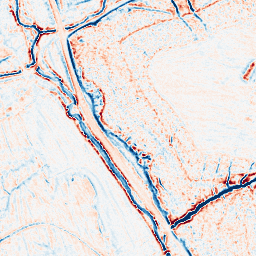
Category: edge_preserving
Decomposition family: bilateral
Decomposition parameters: d: 9
sigma_color: 100
sigma_space: 25
Upsampling method: bspline
Upsampling parameters: scale: 2
Upsampling scale: 2